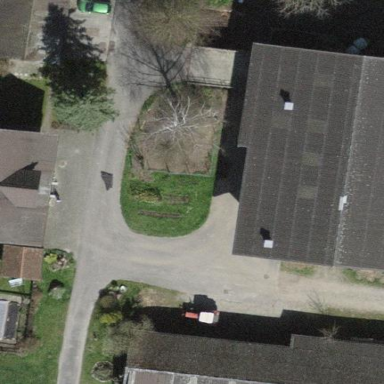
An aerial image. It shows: Farmyard in rural farm setting.